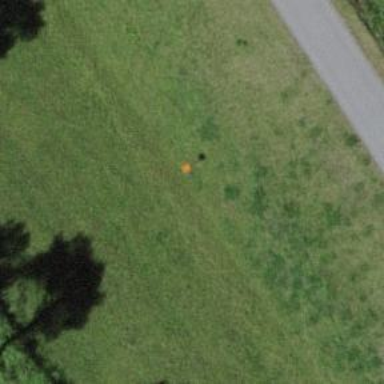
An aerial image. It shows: Aerial marker.